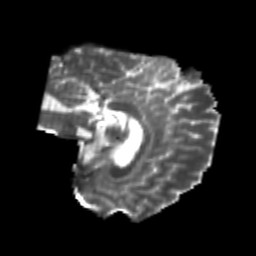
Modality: T2w
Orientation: sagittal
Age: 22
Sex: male
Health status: healthy
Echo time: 0.074 s